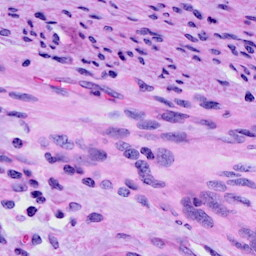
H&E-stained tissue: Cervix